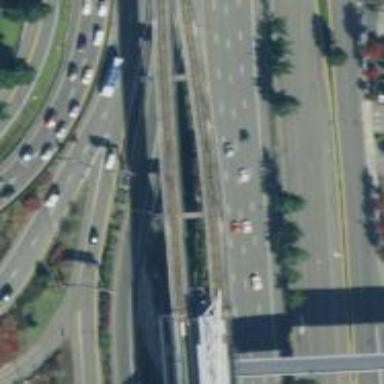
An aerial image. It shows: Bridge for light rail electrified with contact line.